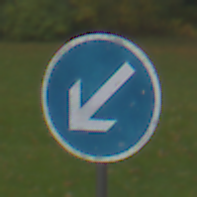
Verkehrszeichen: VorgeschriebeneVorbeifahrtLinks
Umgebung: Outdoor, Nature
Tageszeit: Midday
Wetter: Overcast
Licht: Natural
Jahreszeit: Autumn
Kontrast: LowContrast